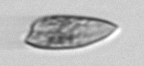
Label: Prorocentrum_dentatum